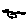
Label: bird